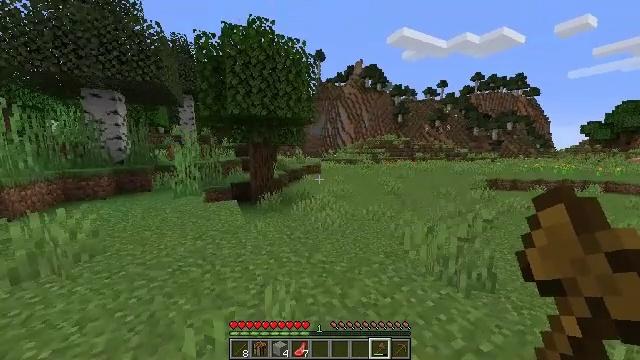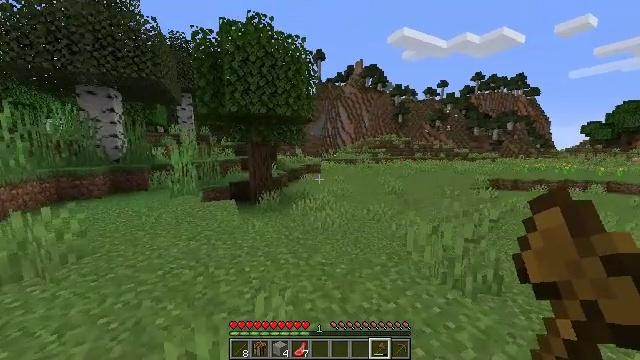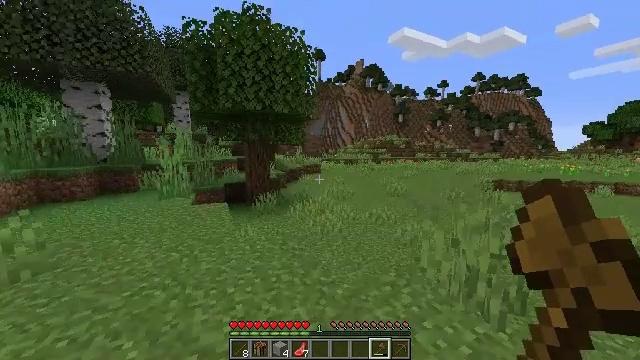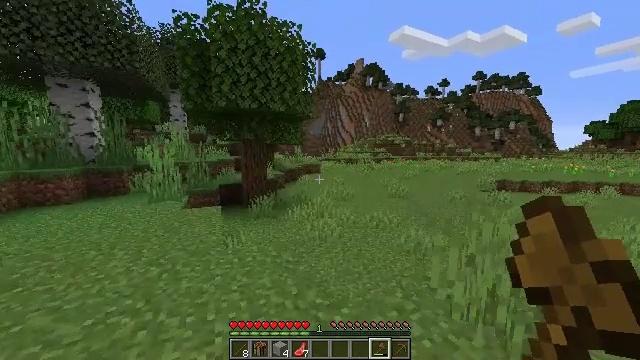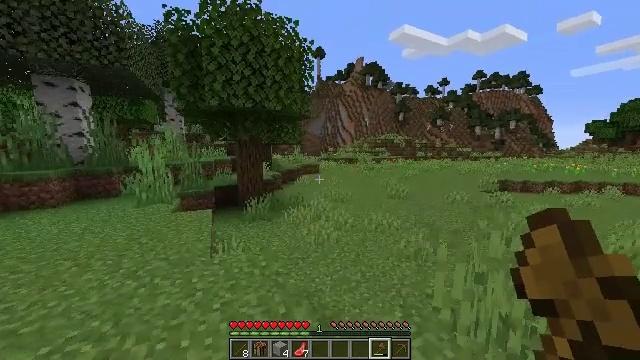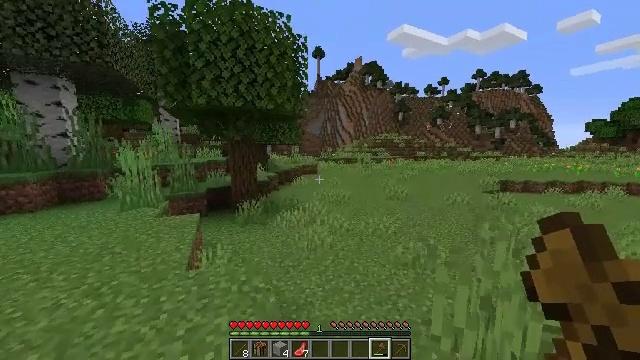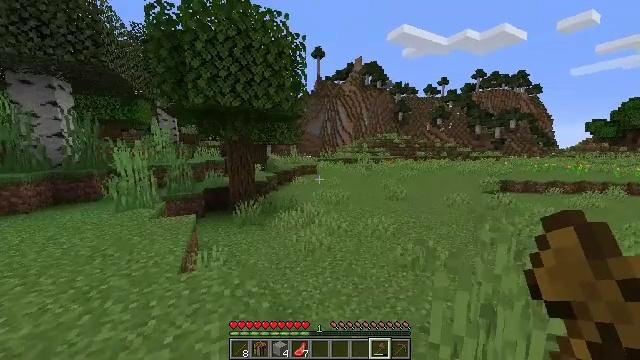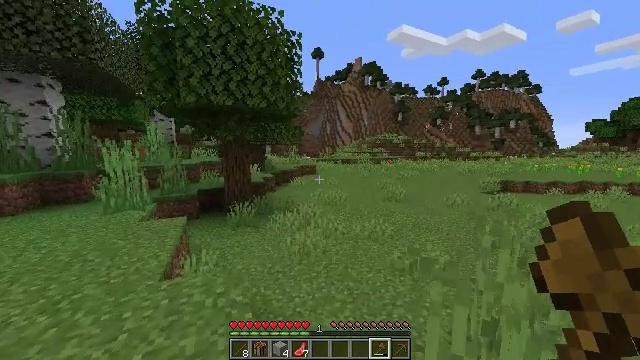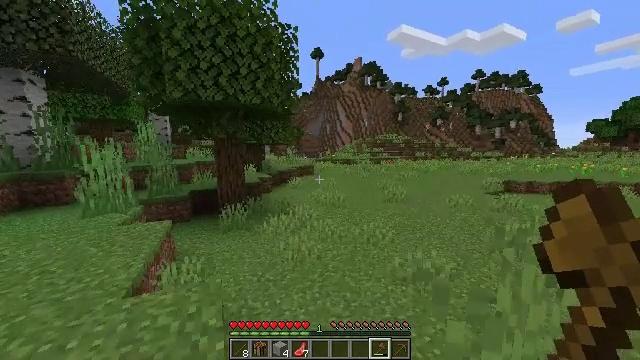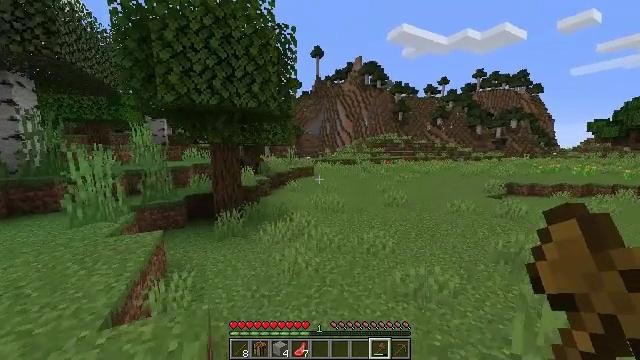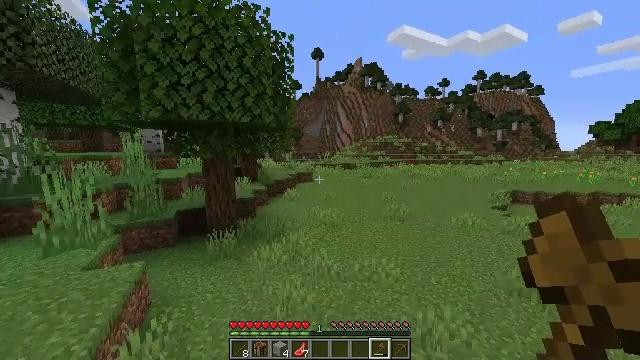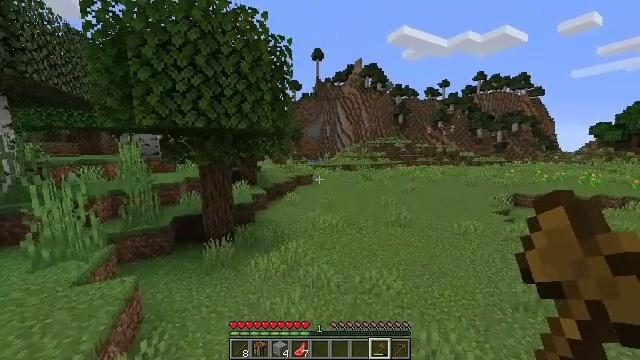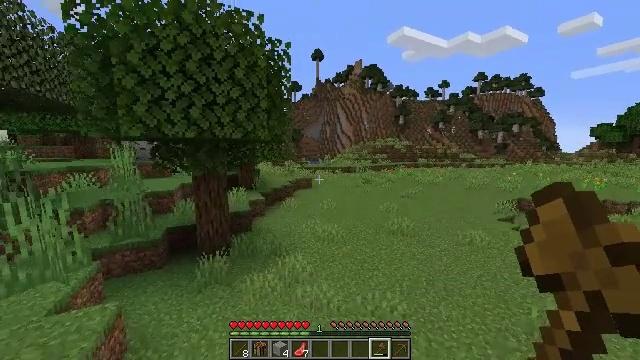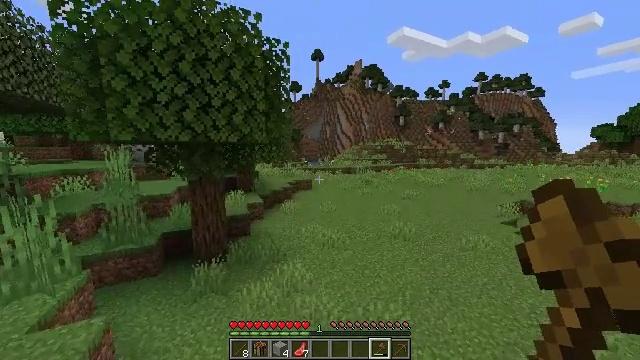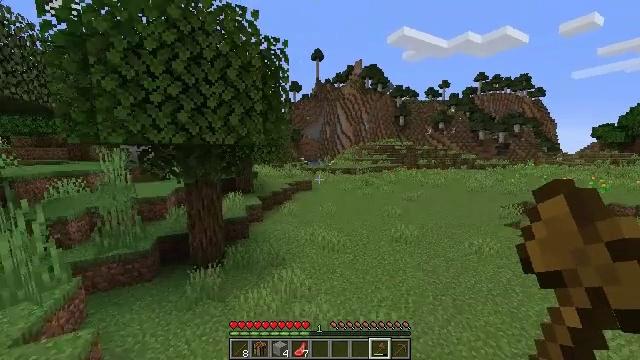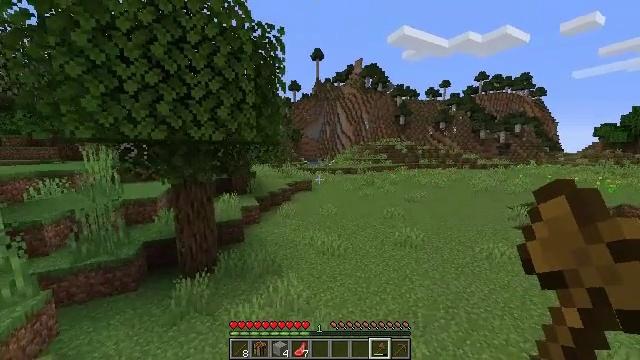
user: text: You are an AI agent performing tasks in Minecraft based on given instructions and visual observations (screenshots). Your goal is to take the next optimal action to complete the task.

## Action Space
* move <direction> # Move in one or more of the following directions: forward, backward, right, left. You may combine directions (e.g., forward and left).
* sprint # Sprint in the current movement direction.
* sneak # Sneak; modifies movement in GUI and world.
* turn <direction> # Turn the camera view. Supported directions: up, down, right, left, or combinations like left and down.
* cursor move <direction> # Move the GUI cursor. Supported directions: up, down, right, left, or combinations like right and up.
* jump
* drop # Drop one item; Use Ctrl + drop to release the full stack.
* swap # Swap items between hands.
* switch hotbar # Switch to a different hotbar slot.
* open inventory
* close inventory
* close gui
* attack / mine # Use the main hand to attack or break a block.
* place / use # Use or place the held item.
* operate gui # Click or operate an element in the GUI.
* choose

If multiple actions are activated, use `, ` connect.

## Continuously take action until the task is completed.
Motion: motion action
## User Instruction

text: Gather grass block for landscaping.
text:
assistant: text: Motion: move forward
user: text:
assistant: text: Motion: move forward
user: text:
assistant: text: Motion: move forward and move right
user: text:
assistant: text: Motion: move forward and move right
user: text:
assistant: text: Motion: move forward and move right
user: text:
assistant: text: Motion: move forward and move right
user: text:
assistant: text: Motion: move forward
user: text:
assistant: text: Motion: move forward
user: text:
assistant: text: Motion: move forward, jump
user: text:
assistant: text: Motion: move forward, jump
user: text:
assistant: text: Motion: move forward, jump
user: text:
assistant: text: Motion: move forward, jump
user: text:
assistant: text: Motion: move forward, jump
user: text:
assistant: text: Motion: move forward, jump
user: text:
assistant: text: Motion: move forward, jump
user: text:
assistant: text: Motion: move forward
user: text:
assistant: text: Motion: move forward
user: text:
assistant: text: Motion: move forward
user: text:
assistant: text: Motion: move forward
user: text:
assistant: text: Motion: move forward
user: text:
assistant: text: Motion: move forward
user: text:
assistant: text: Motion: move forward
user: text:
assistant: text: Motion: move forward
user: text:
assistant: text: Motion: move forward
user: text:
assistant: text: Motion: move forward
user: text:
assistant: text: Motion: move forward
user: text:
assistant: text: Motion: move forward
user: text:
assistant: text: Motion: move forward
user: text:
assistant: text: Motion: move forward
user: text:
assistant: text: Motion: move forward